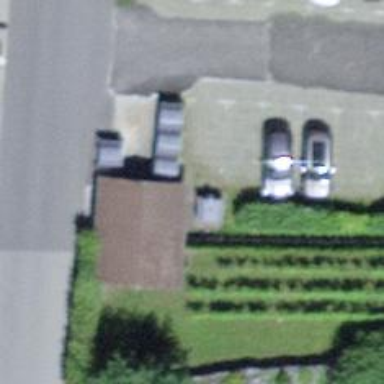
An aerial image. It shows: Recycling container at amenity designated for recycling.